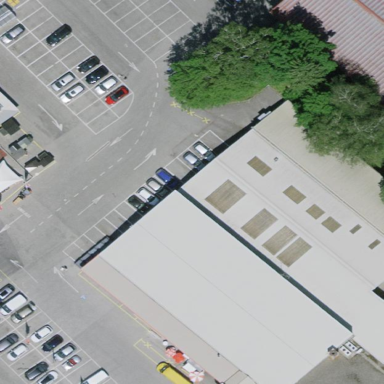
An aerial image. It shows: Commercial building.